Question: I need a help about sql query performance...
I have a view and when I run view as
'''
select *
from udv_salesAnalyze
where _month=12 and _year=2012
'''
I got result in 2 seconds
but when I add another filter as
'''
select * from udv_salesAnalyze
where _month=12 and _year=2012
and userRef in (1,2,5,6,9,11,12,13,14
,19,22,25,26,27,31,34,35,37,38,39,41,47,48,49,53,54,57,59,61,62
,65,66,67,68,69,70,74,77,78,79,80,83,86,87,88,90,91,92,94)
'''
I got result in 1 min 38 seconds..
I modified query as
'''
select * from udv_salesAnalyze
where _month=12 and _year=2012
and userRef in (select * from udf_dependedUsers(2))
'''
(here udf_dependedUsers is table returned Function) I got result in 38 seconds
I joined table retuned function to view but again I got result in 38-40 seconds...
is there any other way to get result more fastly...
I ll be very appreciated you can give me a solution...
thanks a lot ...

here code fo udf_dependedUsers :
'''
ALTER FUNCTION [dbo].[udfn_dependedUsers] (@userId int)
RETURNS @dependedUsers table (userRef int)
AS
BEGIN
DECLARE @ID INT
SET @ID = @userId
;WITH ret AS(SELECT userId FROM users
WHERE userId = @ID
UNION ALL
SELECT t.userId
FROM users t INNER JOIN ret r ON t.Manager = r.userId
)
insert into @dependedUsers (userRef)
select * from ret
order by userId
RETURN
END
'''
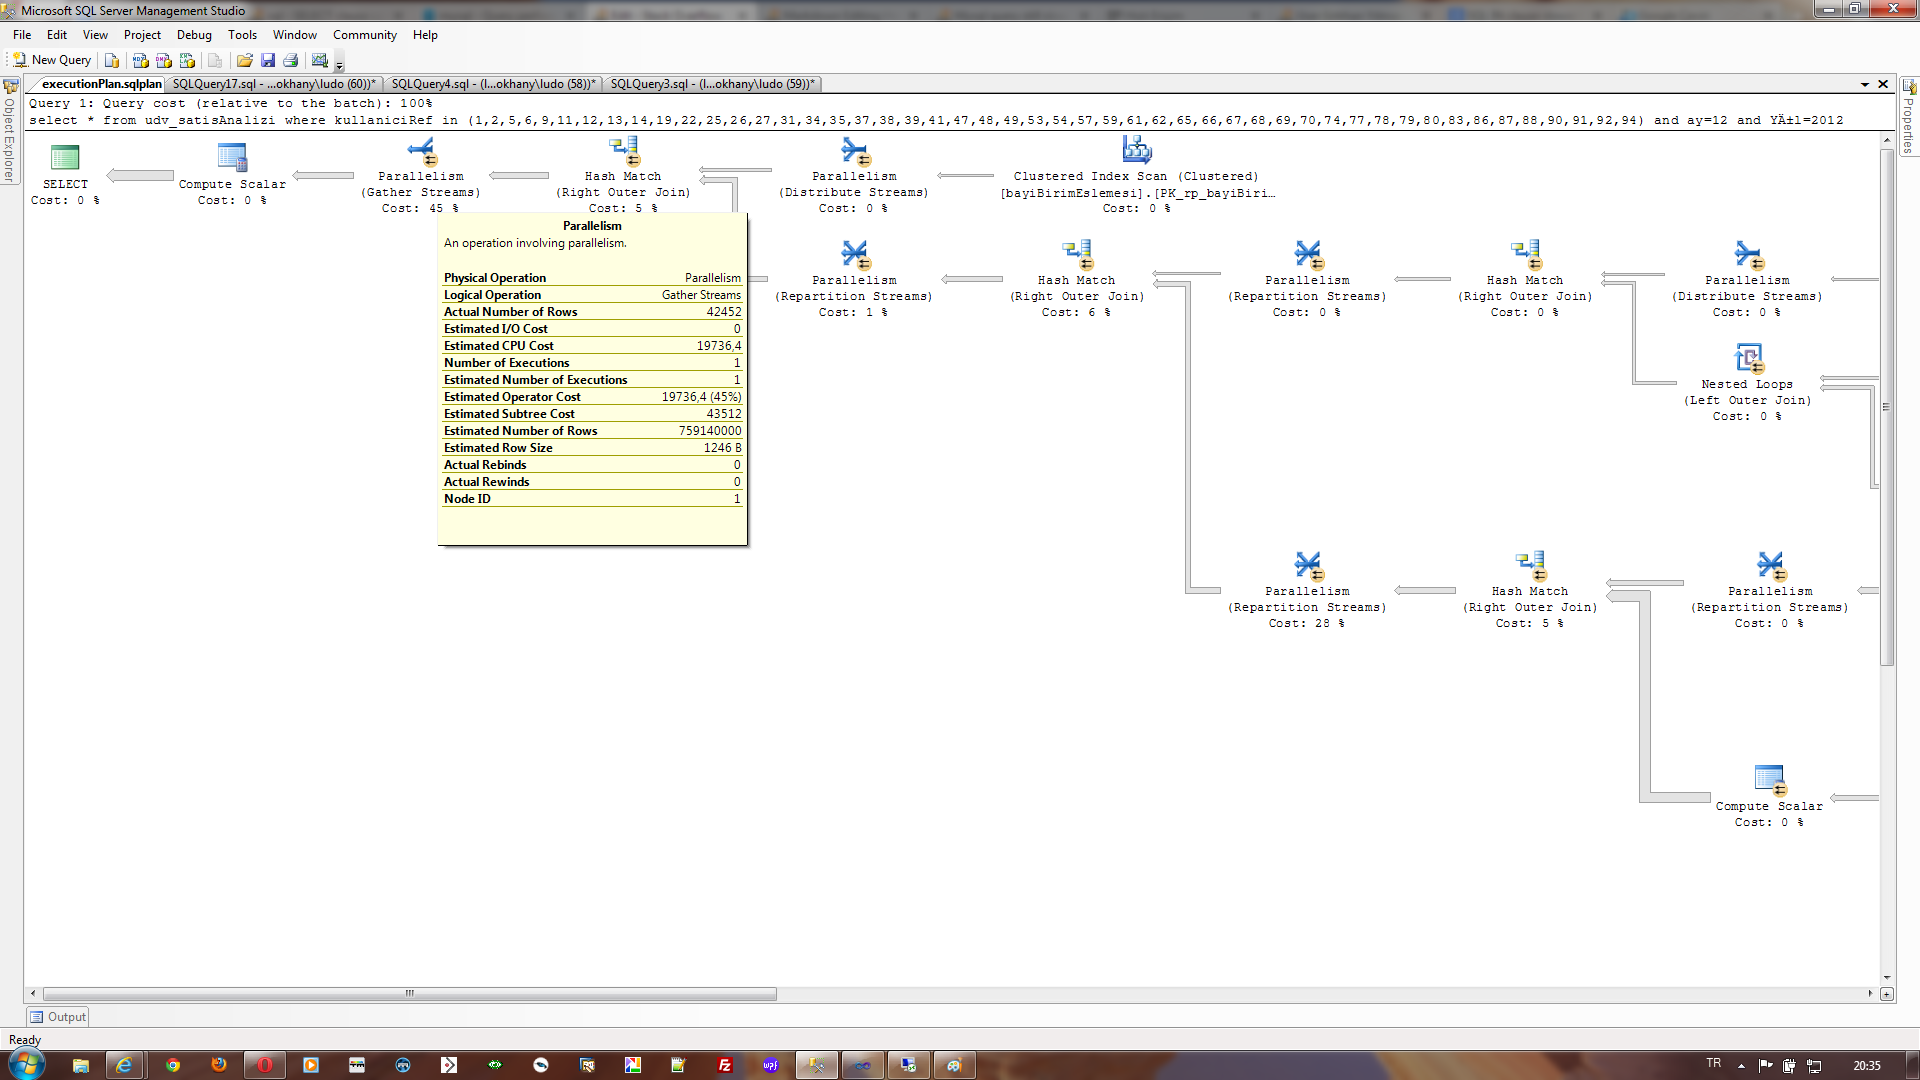
Answer: Problem was indicies of table which holds user data
Here is Solution ;
1- write your query to Query Editor and Click "Display Estimated Execution Plan" button ..

2- SQL Server gives you hints and query about index in "Execution Plan Window" that should be created on table

3- Right Click on Execution Plan window and choose "Missing Index Details"

4- In Opend Query Page Rename index name ([] to something else which you want) and run query

5- and Run you own query which was slow as I mentiond in my question... after these steps my query run in 4 second instead of 38